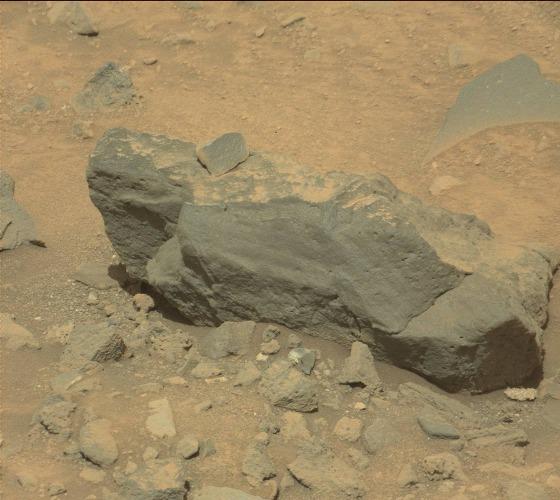
Terrain classes present: Bedrock, Gravel / Sand / Soil, Rock